Question: I am using a jQuery UI Dialog to pop-up some supplementary information on one of my pages. For some reason, in Chrome 11 and Firefox 4, the titlebar is ridiculously tall. For some reason it is ok in IE 9. Here's a screenshot of what it looks like:

I have tried manually setting the height of the title bar, which only resizes the colored area of the title bar, but does not adjust the position of the title text or paragraph text. Inspecting in Chrome developer tools reveals no odd margins or padding that could be causing this issue. Anyone have an idea as to what could be causing this? Below I have included the script and markup for this dialog. As far as I can tell, there is no special CSS being applied to this dialog box (other than the standard jQueryUI CSS) In case it matters, I am using ASP.Net/C# with jQuery 1.5.2 and jQueryUI 1.8.12.
ASP/HTML:
'''
<!-- ssn -->
<div class="input-block">
<asp:Label ID="lblSsn" runat="server" CssClass="input-label" AssociatedControlID="tbSsn">Social Security Number (<a id="show-ssn-disclosure" href="#">More Info</a>)</asp:Label>
<asp:TextBox ID="tbSsn" runat="server" CssClass="input" />
<div id="ssn-disclosure-text">
<p>SSN disclosure is <strong>highly recommended</strong> if you have one. The University is required by federal law to report your SSN and other pertinent information
to the Internal Revenue Service pursuant to the reporting requirements imposed by the Taxpayer Relief Act of 1997. The University will use the SSN you provide to
verify the identity of each applicant, to link to the Payroll Office to verify amounts paid to students receiving teaching assistantships and research assistantships,
and to link financial awards and admission data to registration histories and student records. This record-keeping system was established before January 1, 1975,
pursuant to the authority of the Regents of the University of California under Article IX, Section 9 of the Constitution of the State of California. This notification
is provided to you as required by the Federal Privacy Act of 1974.</p>
</div>
</div><!--/input-block-->
'''
Script:
'''
$(function() {
//hide ssn disclosure dialog box
var $ssnDialog = $('#ssn-disclosure-text').hide().dialog({
autoOpen: false,
resizable: false,
modal: true,
width: 500,
title: 'SSN Disclosure'
});
//binding for ssn disclosure dialog
$('#show-ssn-disclosure').click(function(e) {
e.preventDefault();
$ssnDialog.dialog('open');
});
});
'''
Any viable suggestions for fixes would be much appreciated.
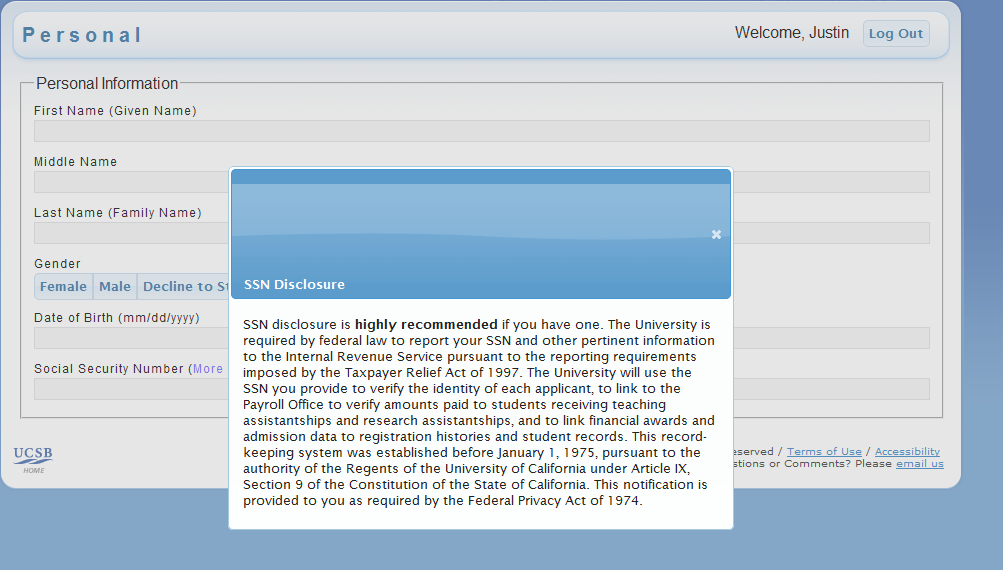
Answer: You can always style it with:
'''
.ui-dialog .ui-dialog-titlebar
{
height: 40px; /* or whatever you want */
}
'''
I would add that I tested FF4.01 and Chrome 11 and your code works for me, see <URL>.